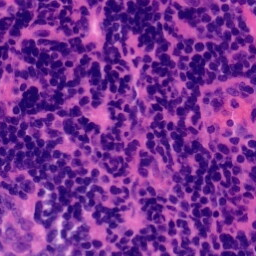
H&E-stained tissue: Tonsil